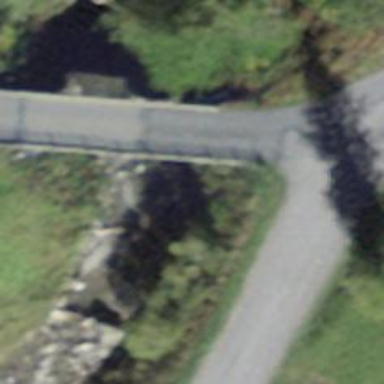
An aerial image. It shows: Unclassified road on bridge with downhill slope.